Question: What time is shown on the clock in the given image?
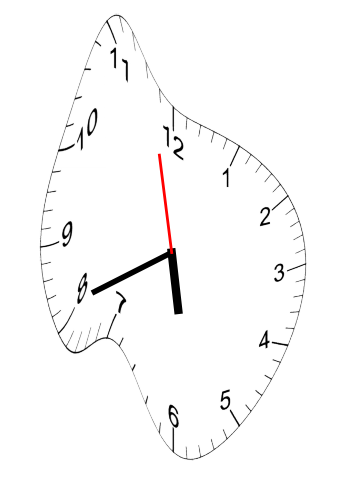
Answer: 05:40:58